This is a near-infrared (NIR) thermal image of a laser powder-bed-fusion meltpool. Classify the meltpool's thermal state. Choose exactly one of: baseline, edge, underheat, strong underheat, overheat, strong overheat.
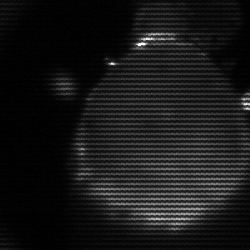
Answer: edge